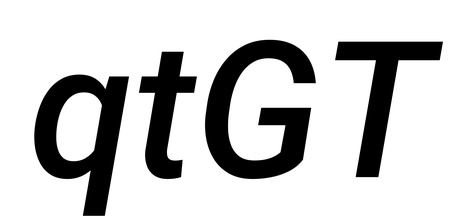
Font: Roboto-Italic_Medium_Italic